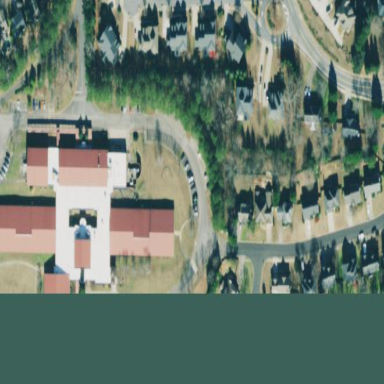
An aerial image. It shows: School building.